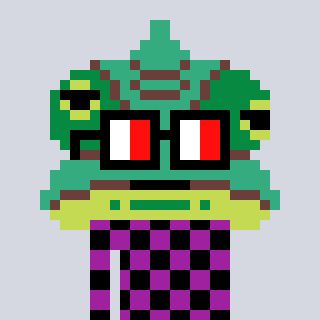
a pixel art character with square glasses with black frames and red eyes, a chameleon-shaped head and a magenta-colored body on a cool background